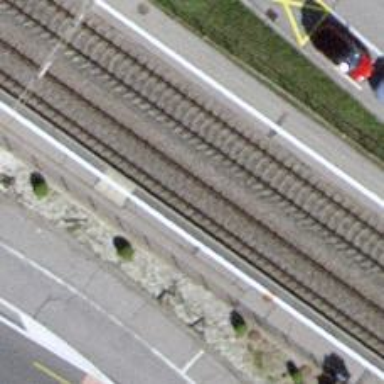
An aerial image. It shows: Stop position for public transport on the railway.